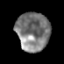
Tissue: prostate
Cell type: T cells
Senescence score: 0.3455
Nuclear area (px): 1256
Mean DAPI intensity: 122.931